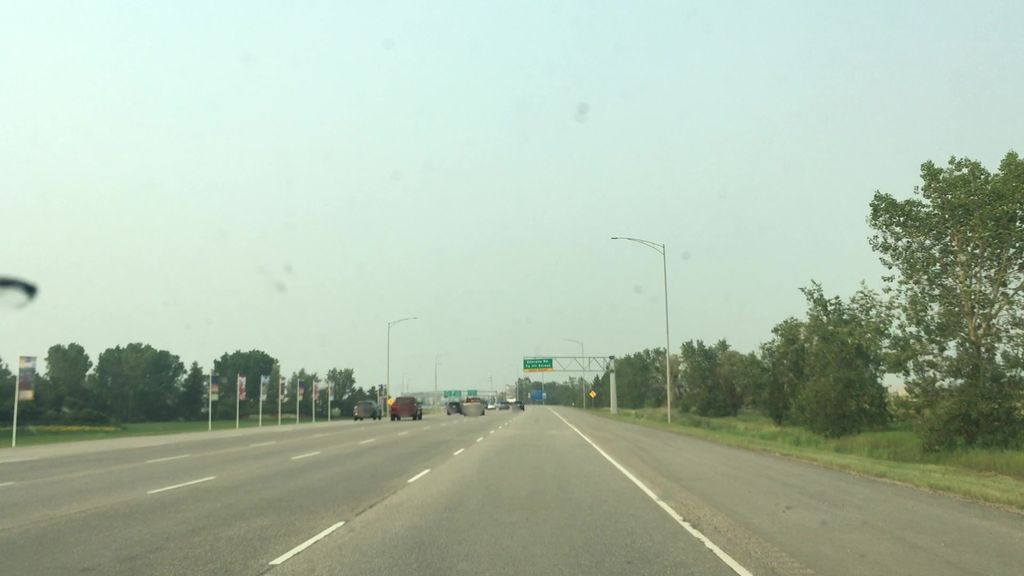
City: edmonton